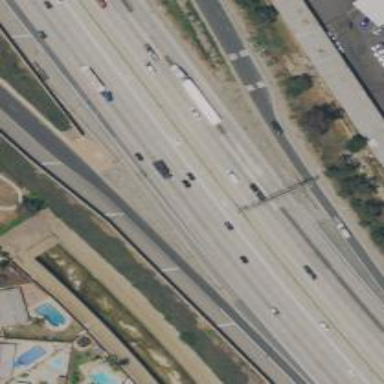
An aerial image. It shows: Motorway.